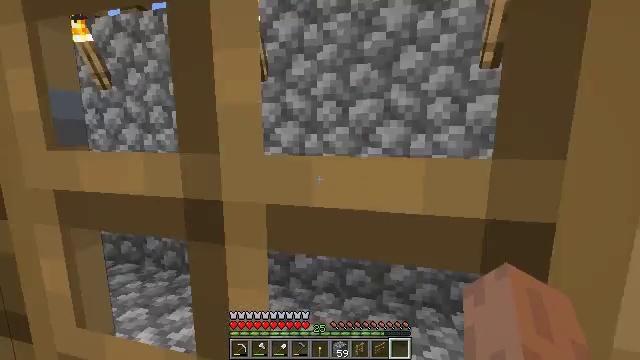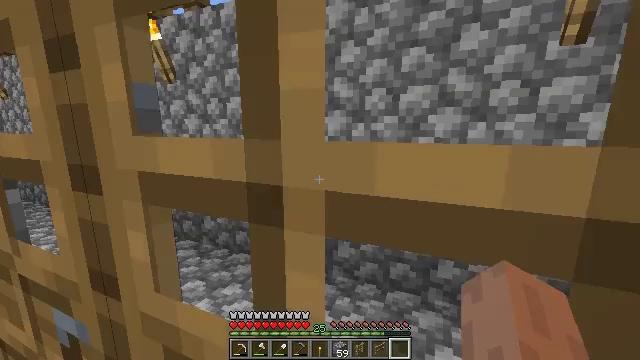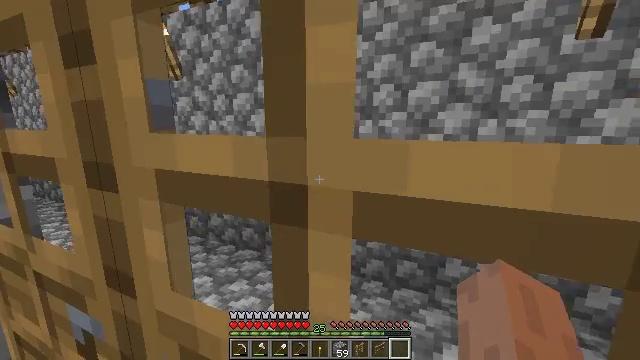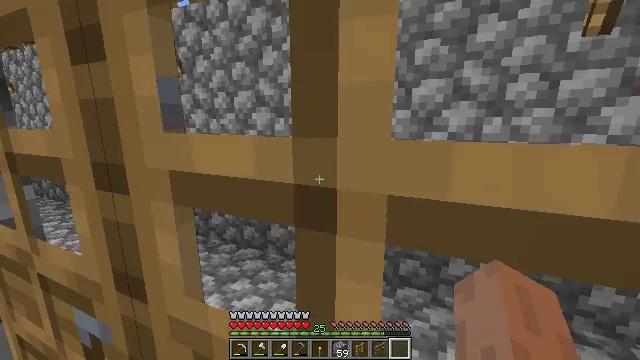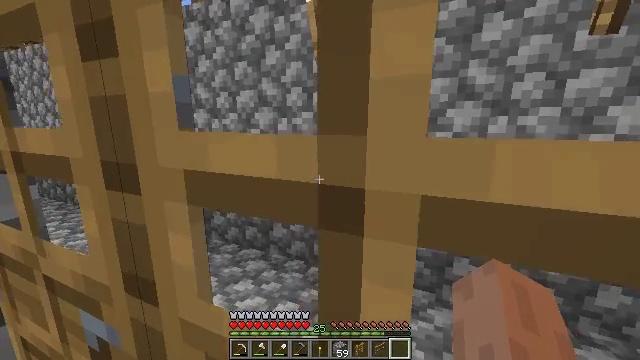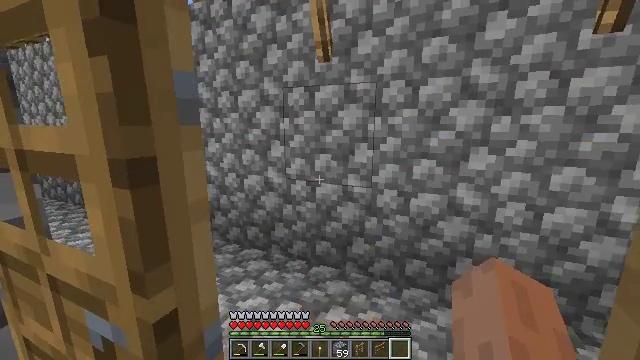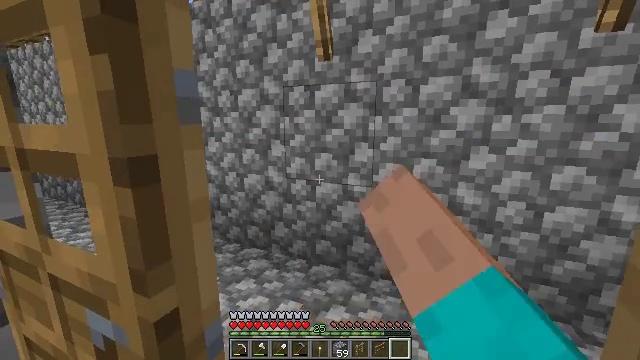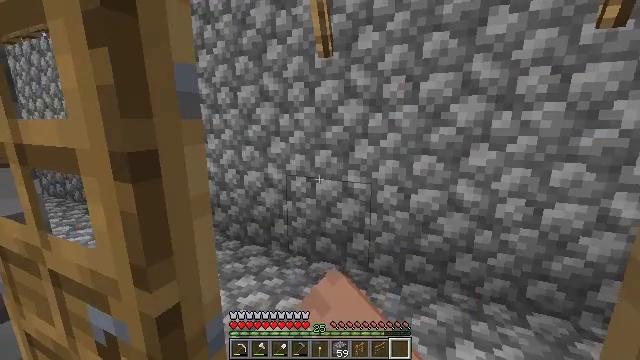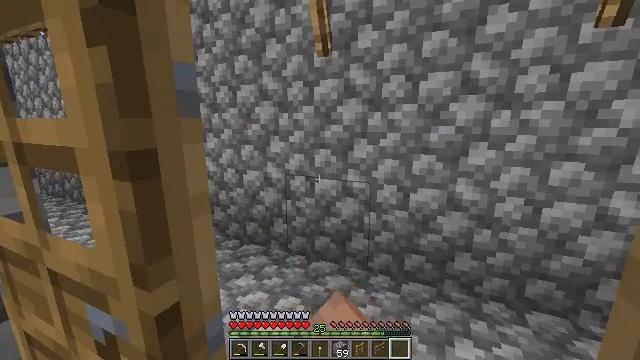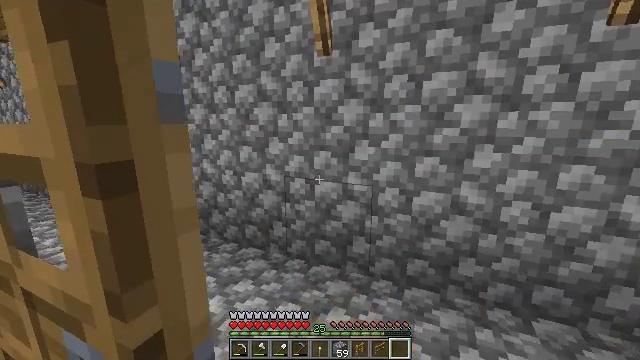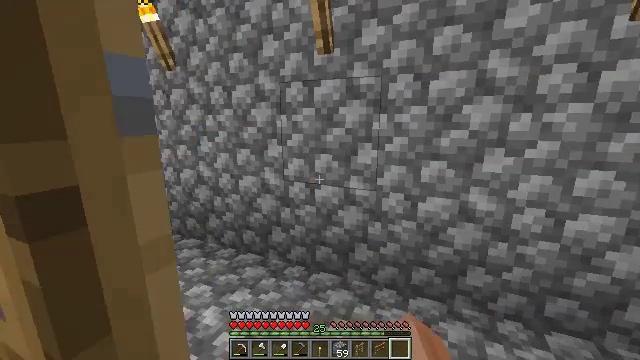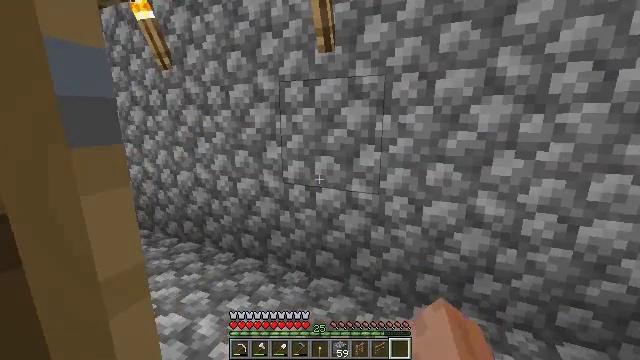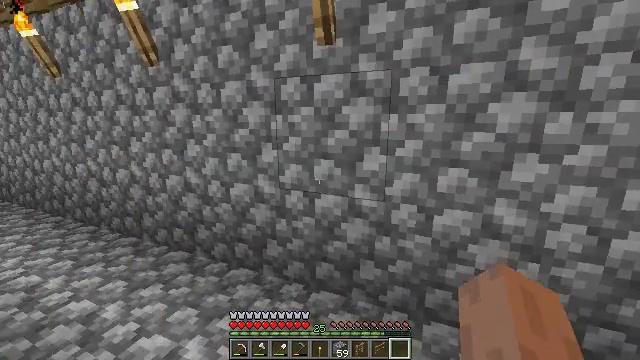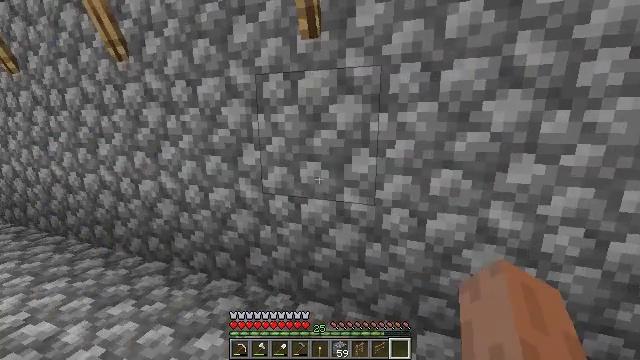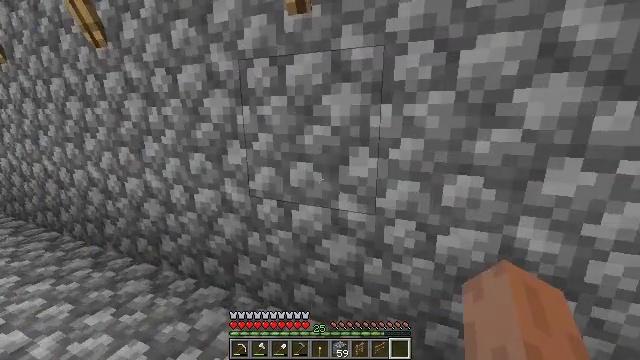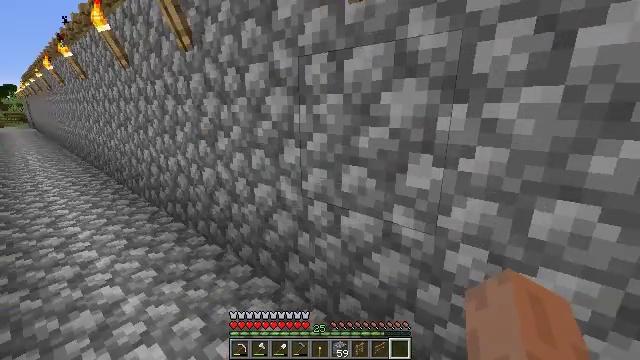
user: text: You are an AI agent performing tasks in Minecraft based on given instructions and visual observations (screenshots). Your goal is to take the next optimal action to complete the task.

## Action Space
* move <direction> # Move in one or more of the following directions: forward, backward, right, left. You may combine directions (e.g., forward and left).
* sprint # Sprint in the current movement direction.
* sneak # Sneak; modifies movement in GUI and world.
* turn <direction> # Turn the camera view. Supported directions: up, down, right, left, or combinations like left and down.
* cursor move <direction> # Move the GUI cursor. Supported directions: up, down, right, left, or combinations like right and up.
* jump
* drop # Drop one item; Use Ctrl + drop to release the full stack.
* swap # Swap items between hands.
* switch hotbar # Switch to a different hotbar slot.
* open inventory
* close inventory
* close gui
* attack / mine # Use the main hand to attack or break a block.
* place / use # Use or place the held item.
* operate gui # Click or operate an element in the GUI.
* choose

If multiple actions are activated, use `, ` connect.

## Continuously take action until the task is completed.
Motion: motion action
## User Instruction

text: Open the crafting table to make granite stairs.
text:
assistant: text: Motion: move forward, turn left and down
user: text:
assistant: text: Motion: move forward
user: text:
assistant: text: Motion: no_op
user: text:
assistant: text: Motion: no_op
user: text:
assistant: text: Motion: use / place
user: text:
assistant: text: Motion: use / place
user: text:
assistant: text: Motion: no_op
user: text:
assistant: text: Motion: no_op
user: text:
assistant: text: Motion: move forward
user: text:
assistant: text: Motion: move forward
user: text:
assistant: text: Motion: move forward
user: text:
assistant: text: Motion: move forward
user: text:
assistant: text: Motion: move forward, turn right
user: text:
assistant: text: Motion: move forward and move right, turn left and down
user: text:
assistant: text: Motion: move forward and move right, turn left and down
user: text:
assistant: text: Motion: move right, turn left
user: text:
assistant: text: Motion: move right, turn left
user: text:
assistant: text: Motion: move right, turn right and down
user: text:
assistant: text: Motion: turn left
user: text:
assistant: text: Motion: no_op
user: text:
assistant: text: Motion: no_op
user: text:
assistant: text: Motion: no_op
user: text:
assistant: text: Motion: no_op
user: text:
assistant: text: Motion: turn left
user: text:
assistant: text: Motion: turn left
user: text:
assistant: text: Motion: turn left
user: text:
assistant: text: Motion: turn left
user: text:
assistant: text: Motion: turn left
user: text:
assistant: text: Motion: no_op
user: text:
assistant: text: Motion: no_op